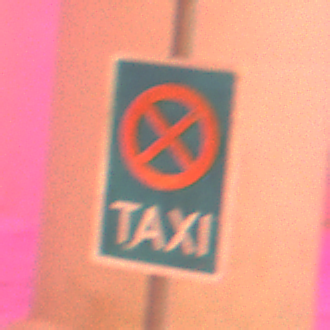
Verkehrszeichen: Taxenstand
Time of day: Night
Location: Outdoor (Urban)
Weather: Overcast
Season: Winter
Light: Artificial